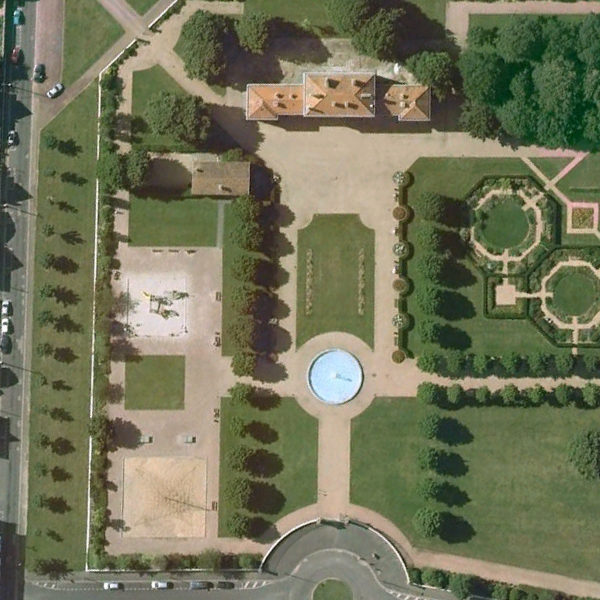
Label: Square